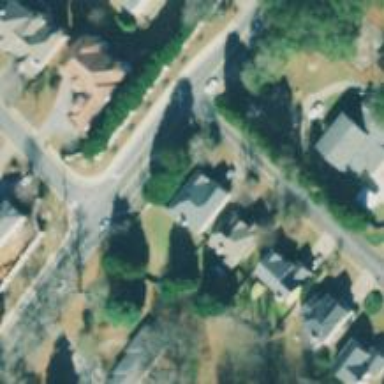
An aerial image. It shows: Left sidewalk along asphalt tertiary road.